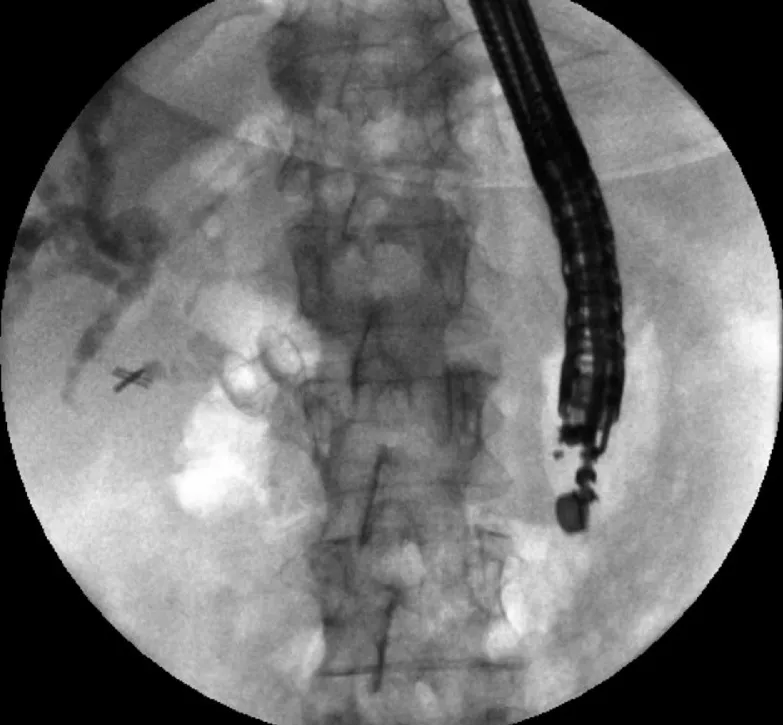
Fluoroscopic image observing LAMS between duodenal bulb and bile duct.
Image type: radiology (x_ray)